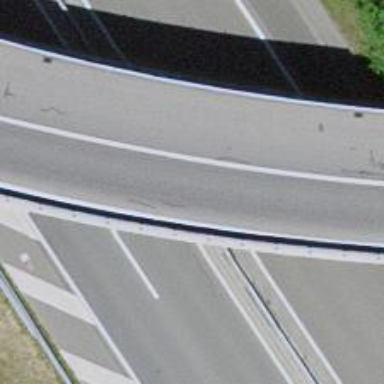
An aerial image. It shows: Trunk link highway passing over bridge.